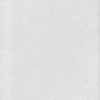
Label: dusty